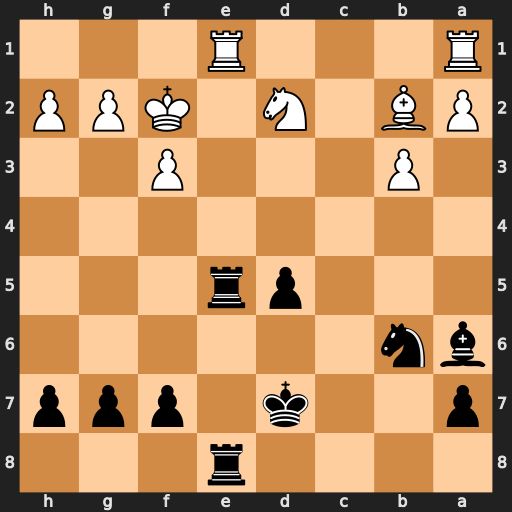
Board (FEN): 4r3/p2k1ppp/bn6/3pr3/8/1P3P2/PB1N1KPP/R3R3
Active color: b
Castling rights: -
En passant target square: -
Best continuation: Re2+ Rxe2 Rxe2+